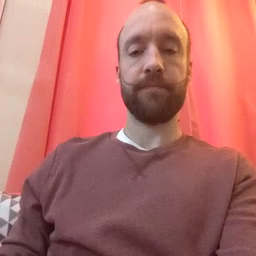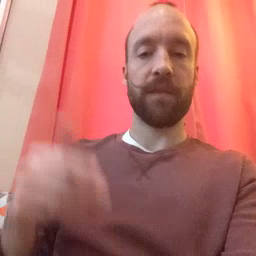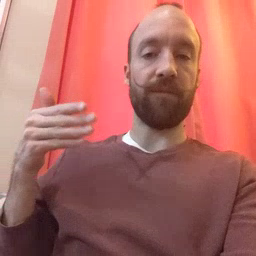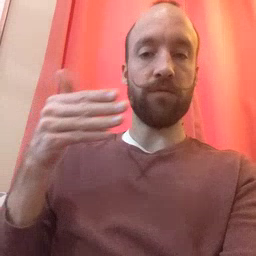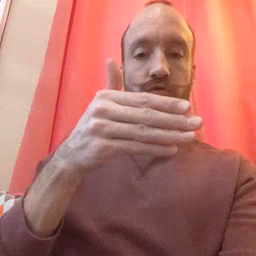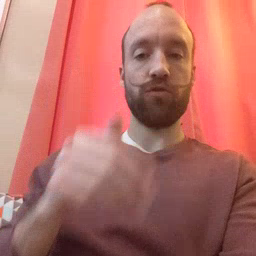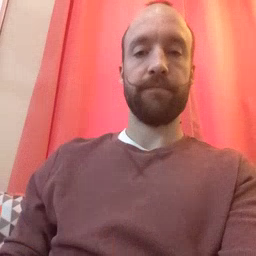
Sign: fish